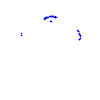
Particle: proton